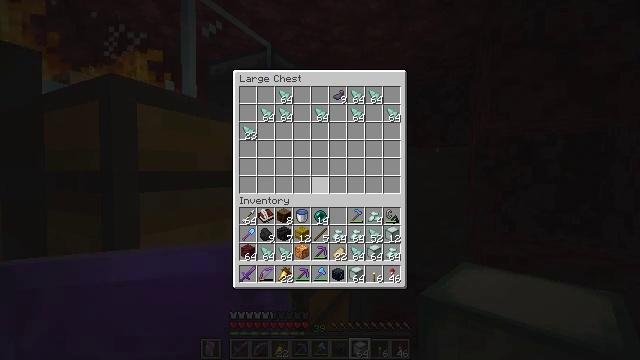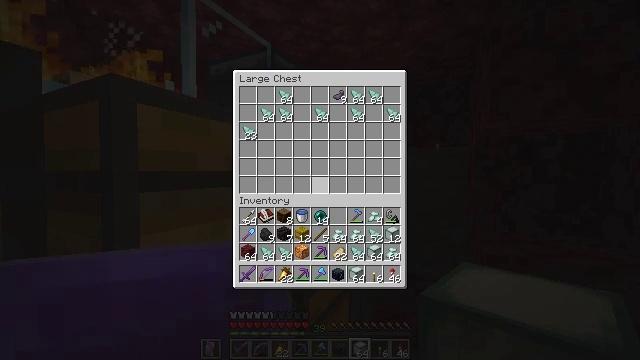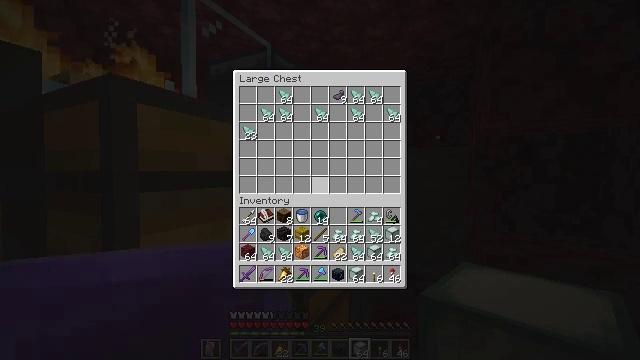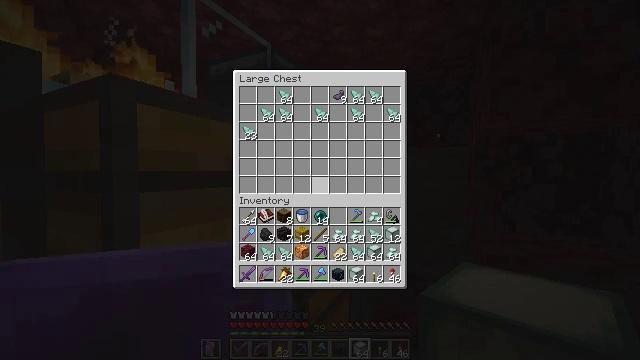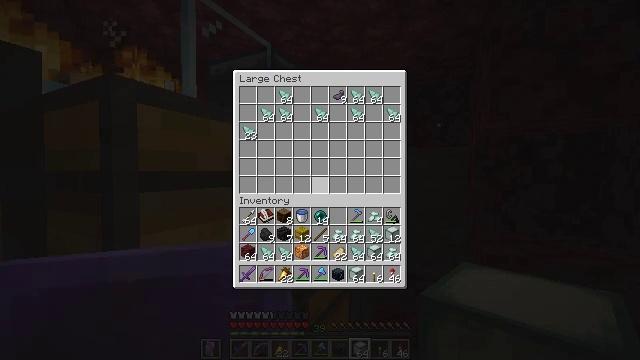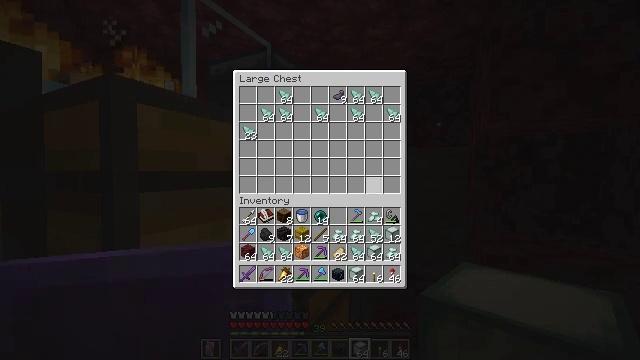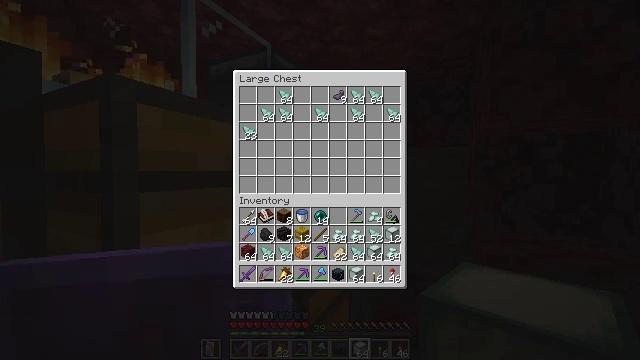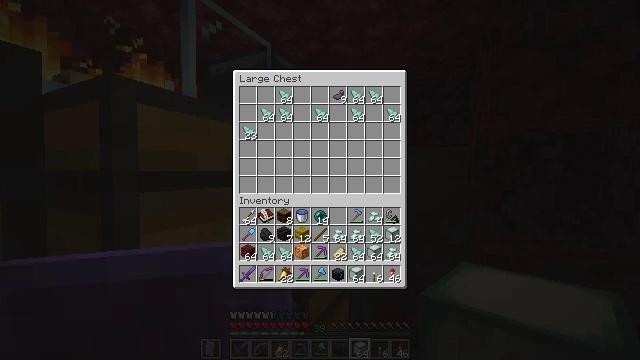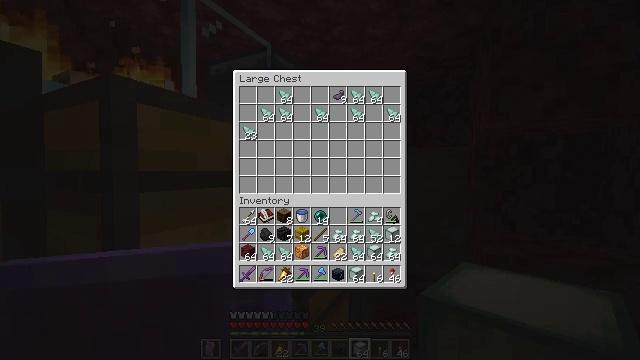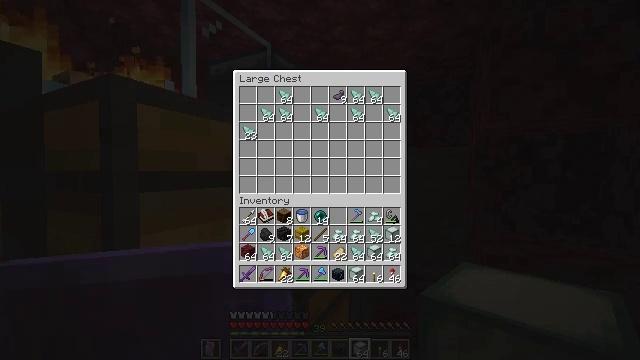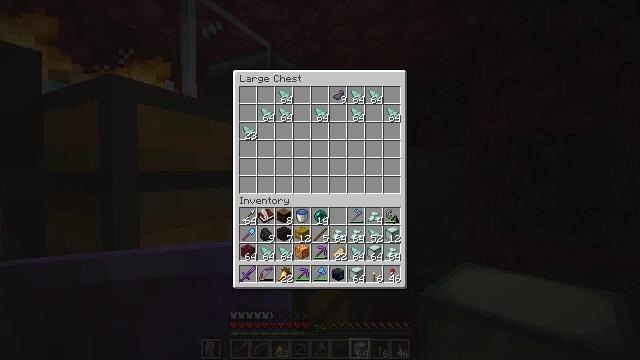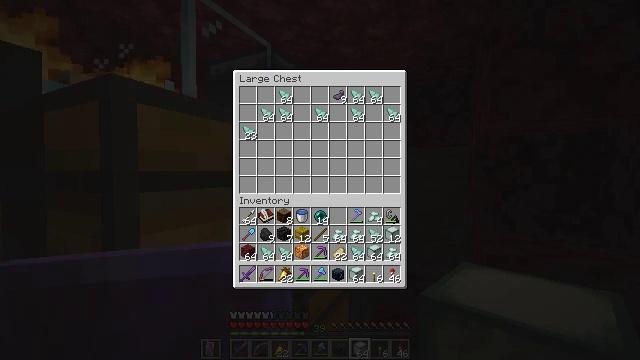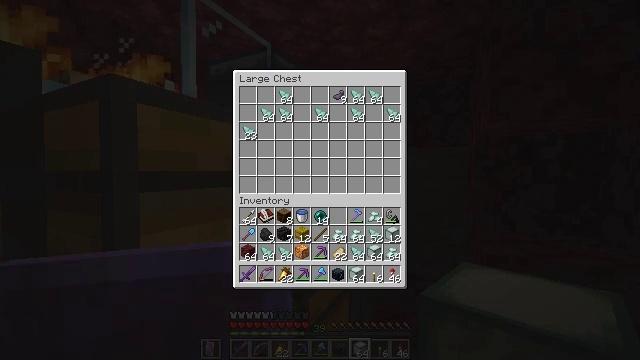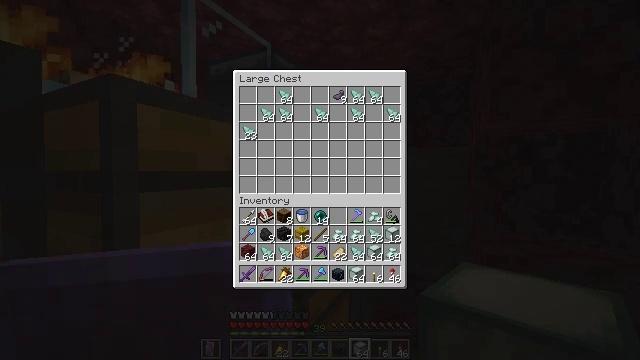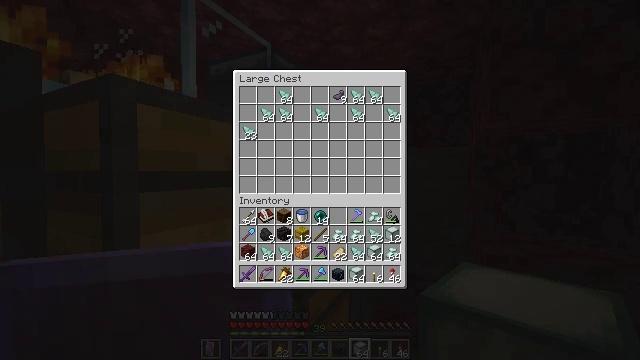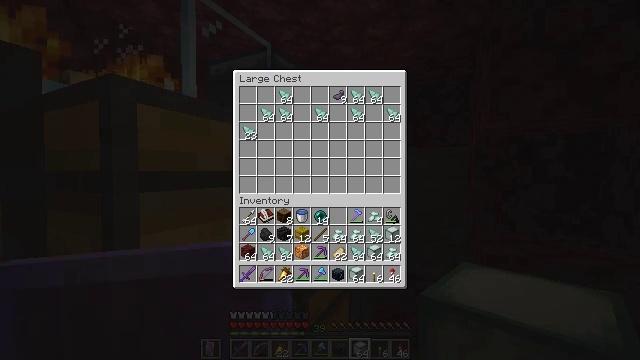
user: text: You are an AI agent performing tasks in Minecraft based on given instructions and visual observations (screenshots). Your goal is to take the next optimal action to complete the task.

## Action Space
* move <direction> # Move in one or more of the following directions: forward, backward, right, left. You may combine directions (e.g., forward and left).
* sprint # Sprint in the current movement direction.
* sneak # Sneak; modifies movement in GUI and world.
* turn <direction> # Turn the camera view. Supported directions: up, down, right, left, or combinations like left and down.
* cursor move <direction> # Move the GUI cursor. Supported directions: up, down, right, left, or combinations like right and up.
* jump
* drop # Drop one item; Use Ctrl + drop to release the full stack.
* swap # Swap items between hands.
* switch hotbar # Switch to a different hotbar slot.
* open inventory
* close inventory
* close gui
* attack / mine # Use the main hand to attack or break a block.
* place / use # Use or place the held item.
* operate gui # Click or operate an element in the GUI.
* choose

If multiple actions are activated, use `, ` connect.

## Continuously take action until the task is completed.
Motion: motion action
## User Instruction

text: Interact with a crafting table to make a sea lantern.
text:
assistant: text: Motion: no_op
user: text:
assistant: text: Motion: no_op
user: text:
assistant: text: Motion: no_op
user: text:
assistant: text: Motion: no_op
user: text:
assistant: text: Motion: cursor move right and down
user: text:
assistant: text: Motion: cursor move right and down
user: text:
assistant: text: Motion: cursor move right and down
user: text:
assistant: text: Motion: no_op
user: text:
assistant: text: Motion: no_op
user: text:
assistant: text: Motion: no_op
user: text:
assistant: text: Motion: no_op
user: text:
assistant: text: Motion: no_op
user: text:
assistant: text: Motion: no_op
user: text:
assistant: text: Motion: no_op
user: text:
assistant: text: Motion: no_op
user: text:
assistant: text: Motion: no_op
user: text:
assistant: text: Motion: no_op
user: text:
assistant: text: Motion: no_op
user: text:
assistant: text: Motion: no_op
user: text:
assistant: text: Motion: no_op
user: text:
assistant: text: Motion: no_op
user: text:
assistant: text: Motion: no_op
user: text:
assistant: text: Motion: no_op
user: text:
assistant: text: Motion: close gui
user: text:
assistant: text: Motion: no_op
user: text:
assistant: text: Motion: no_op
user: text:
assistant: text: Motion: no_op
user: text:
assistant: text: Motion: no_op
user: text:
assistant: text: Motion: no_op
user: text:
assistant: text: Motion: no_op